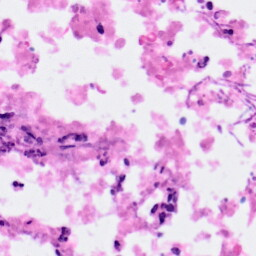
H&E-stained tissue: Pancreatic